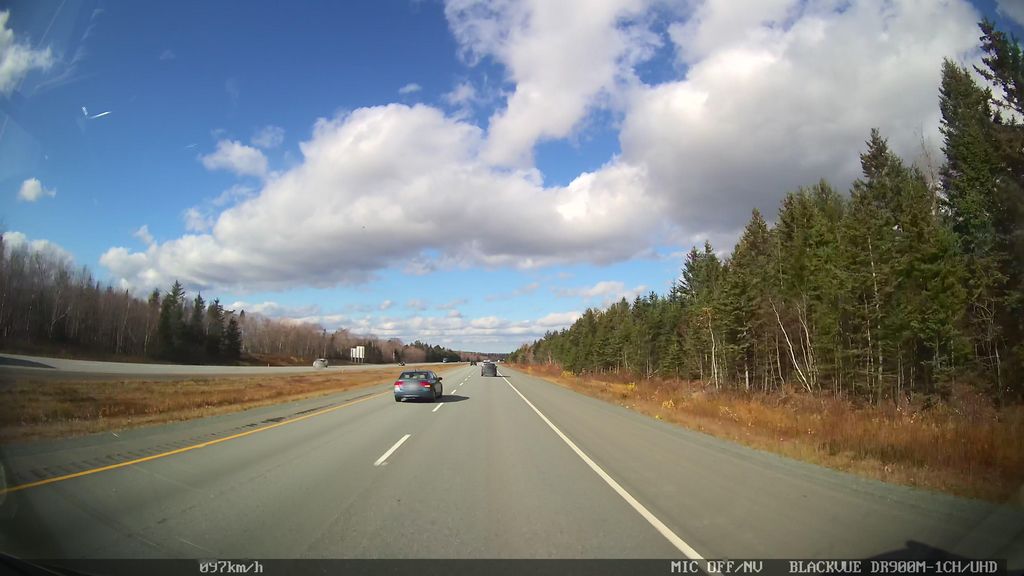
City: halifax